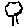
Label: tree